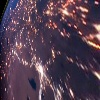
Label: land